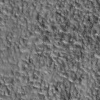
Atmospheric dust classification: not_dusty